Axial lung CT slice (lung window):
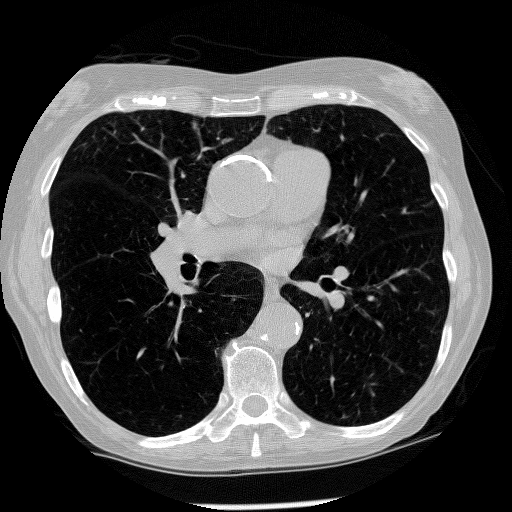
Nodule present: no